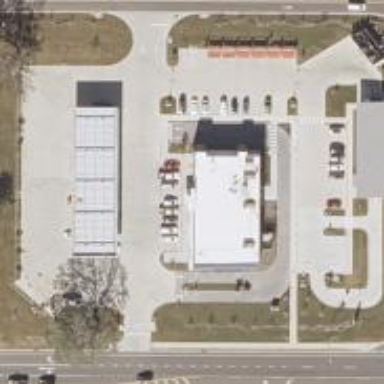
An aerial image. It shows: Convenience shop.